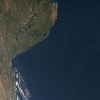
Label: water